Question: ## The scenario
I've got two tables with identical structure.
'''
TABLE [INFORMATION], [SYNC_INFORMATION]
<URL> NOT NULL
<URL> NULL
<URL> NULL
<URL> NULL
[COST] [float] NULL
<URL> NULL
<URL> NULL
<URL> NULL
<URL> NULL
<URL> NULL
'''
I'm trying to create a synchronize procedure that will be triggered by a scheduled event at a given time every day.
'''
CREATE PROCEDURE [dbo].[usp_SynchronizeInformation]
AS
BEGIN
SET NOCOUNT ON;
--Update all rows
UPDATE TARGET_TABLE
SET TARGET_TABLE.[DESCRIPTION] = SOURCE_TABLE.[DESCRIPTION],
TARGET_TABLE.[EXTRA] = SOURCE_TABLE.[EXTRA],
TARGET_TABLE.[UNIT] = SOURCE_TABLE.[UNIT],
TARGET_TABLE.[COST] = SOURCE_TABLE.[COST],
TARGET_TABLE.[STOCK] = SOURCE_TABLE.[STOCK],
TARGET_TABLE.[CURRENCY] = SOURCE_TABLE.[CURRENCY],
TARGET_TABLE.[LASTUPDATE] = SOURCE_TABLE.[LASTUPDATE],
TARGET_TABLE.[IN] = SOURCE_TABLE.[IN],
TARGET_TABLE.[CLIENT] = SOURCE_TABLE.[CLIENT]
FROM SYNC_INFORMATION TARGET_TABLE
JOIN LSERVER.dbo.INFORMATION SOURCE_TABLE ON TARGET_TABLE.ITEMNO = SOURCE_TABLE.ITEMNO
WHERE TARGET_TABLE.ITEMNO = SOURCE_TABLE.ITEMNO
--Add new rows
INSERT INTO SYNC_INFORMATION (ITEMNO, DESCRIPTION, EXTRA, UNIT, STANDARDCOST, STOCKTYPE, CURRENCY_ID, LASTSTANDARDUPDATE, IN_ID, CLIENTCODE)
SELECT
src.ITEM,
src.DESCRIPTION,
src.EXTRA,
src.UNIT,
src.COST,
src.STOCKTYPE,
src.CURRENCY_ID,
src.LASTUPDATE,
src.IN,
src.CLIENT
FROM LSERVER.dbo.INFORMATION src
LEFT JOIN SYNC_INFORMATION targ ON src.ITEMNO = targ.ITEMNO
WHERE
targ.ITEMNO IS NULL
END
'''
Currently, this procedure (including some others that are also executed at the same time) takes about 15 seconds to execute.
I'm planning on adding a "Synchronize" button in my work interface so that users can manually synchronize when, for instance, a new item is added and needs to be used the same day.
But in order for me to do that, I need to trim those 15 seconds as much as possible.
---
Instead of updating every single row, like in my procedure, is it possible to only update rows that have values that does not match?
This would greatly increase the execution speed, since it doesn't have to update all the 4000 rows when maybe only 20 actually needs it.
Can this be done in a better way, or optimized?
Does it need improvements, if yes, where?
How would you solve this?
Would also appreciate some time differences between the solutions so I can compare them.
## UPDATE
Using marc_s's 'CHECKSUM' is really brilliant. The problem is that in some instances the information creates the same checksum. Here's an example, due to the classified content, I can only show you 2 columns, but I can say that all columns have identical information except these 2. To clarify: this screenshot is of all the rows that had duplicate 'CHECKSUM's. These are also the only rows with a hyphen in the 'ITEM' column, I've looked.

The query was simply
'''
SELECT *, CHECKSUM(*) FROM SYNC_INFORMATION
'''
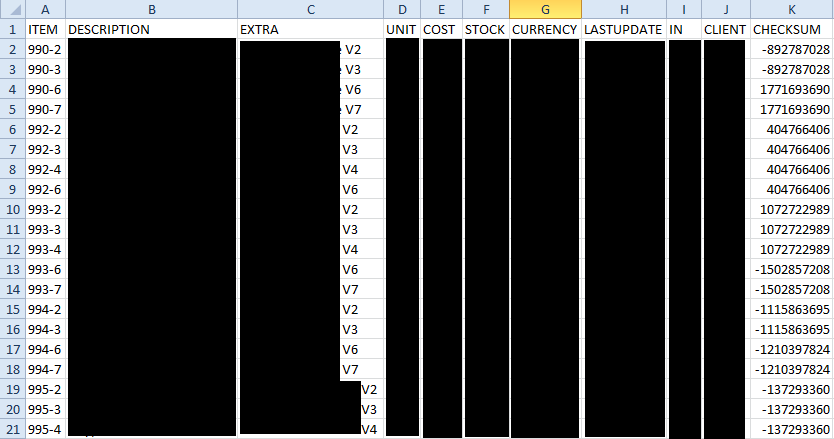
Answer: If you can change the table structure ever so slightly - you could add a computed 'CHECKSUM' column to your two tables, and in the case the 'ITEM' is identical, you could then check that checksum column to see if there are any differences at all in the columns of the table.
If you can do this - try something like this here:
'''
ALTER TABLE dbo.[INFORMATION]
ADD CheckSumColumn AS CHECKSUM([DESCRIPTION], [EXTRA], [UNIT],
[COST], [STOCK], [CURRENCY],
[LASTUPDATE], [IN], [CLIENT]) PERSISTED
'''
Of course: only include those columns that should be considered when making sure whether a source and a target row are identical ! (this depends on your needs and requirements)
This persists a new column to your table, which is calculated as the checksum over the columns specified in the list of arguments to the 'CHECKSUM' function.
This value is persisted, i.e. it could be indexed, too! :-O
Now, you could simplify your 'UPDATE' to
'''
UPDATE TARGET_TABLE
SET ......
FROM SYNC_INFORMATION TARGET_TABLE
JOIN LSERVER.dbo.INFORMATION SOURCE_TABLE ON TARGET_TABLE.ITEMNO = SOURCE_TABLE.ITEMNO
WHERE
TARGET_TABLE.ITEMNO = SOURCE_TABLE.ITEMNO
AND TARGET_TABLE.CheckSumColumn <> SOURCE_TABLE.CheckSumColumn
'''
Read more about the <URL>!